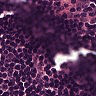
Metastatic tissue present: no